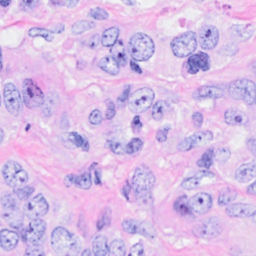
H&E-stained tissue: Breast